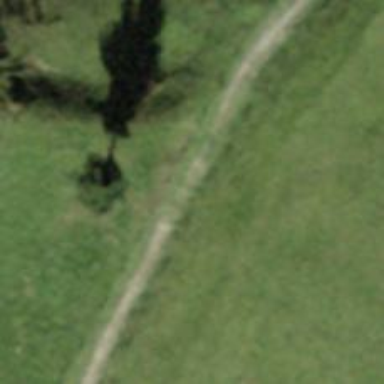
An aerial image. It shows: Excellent visibility path.